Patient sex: F
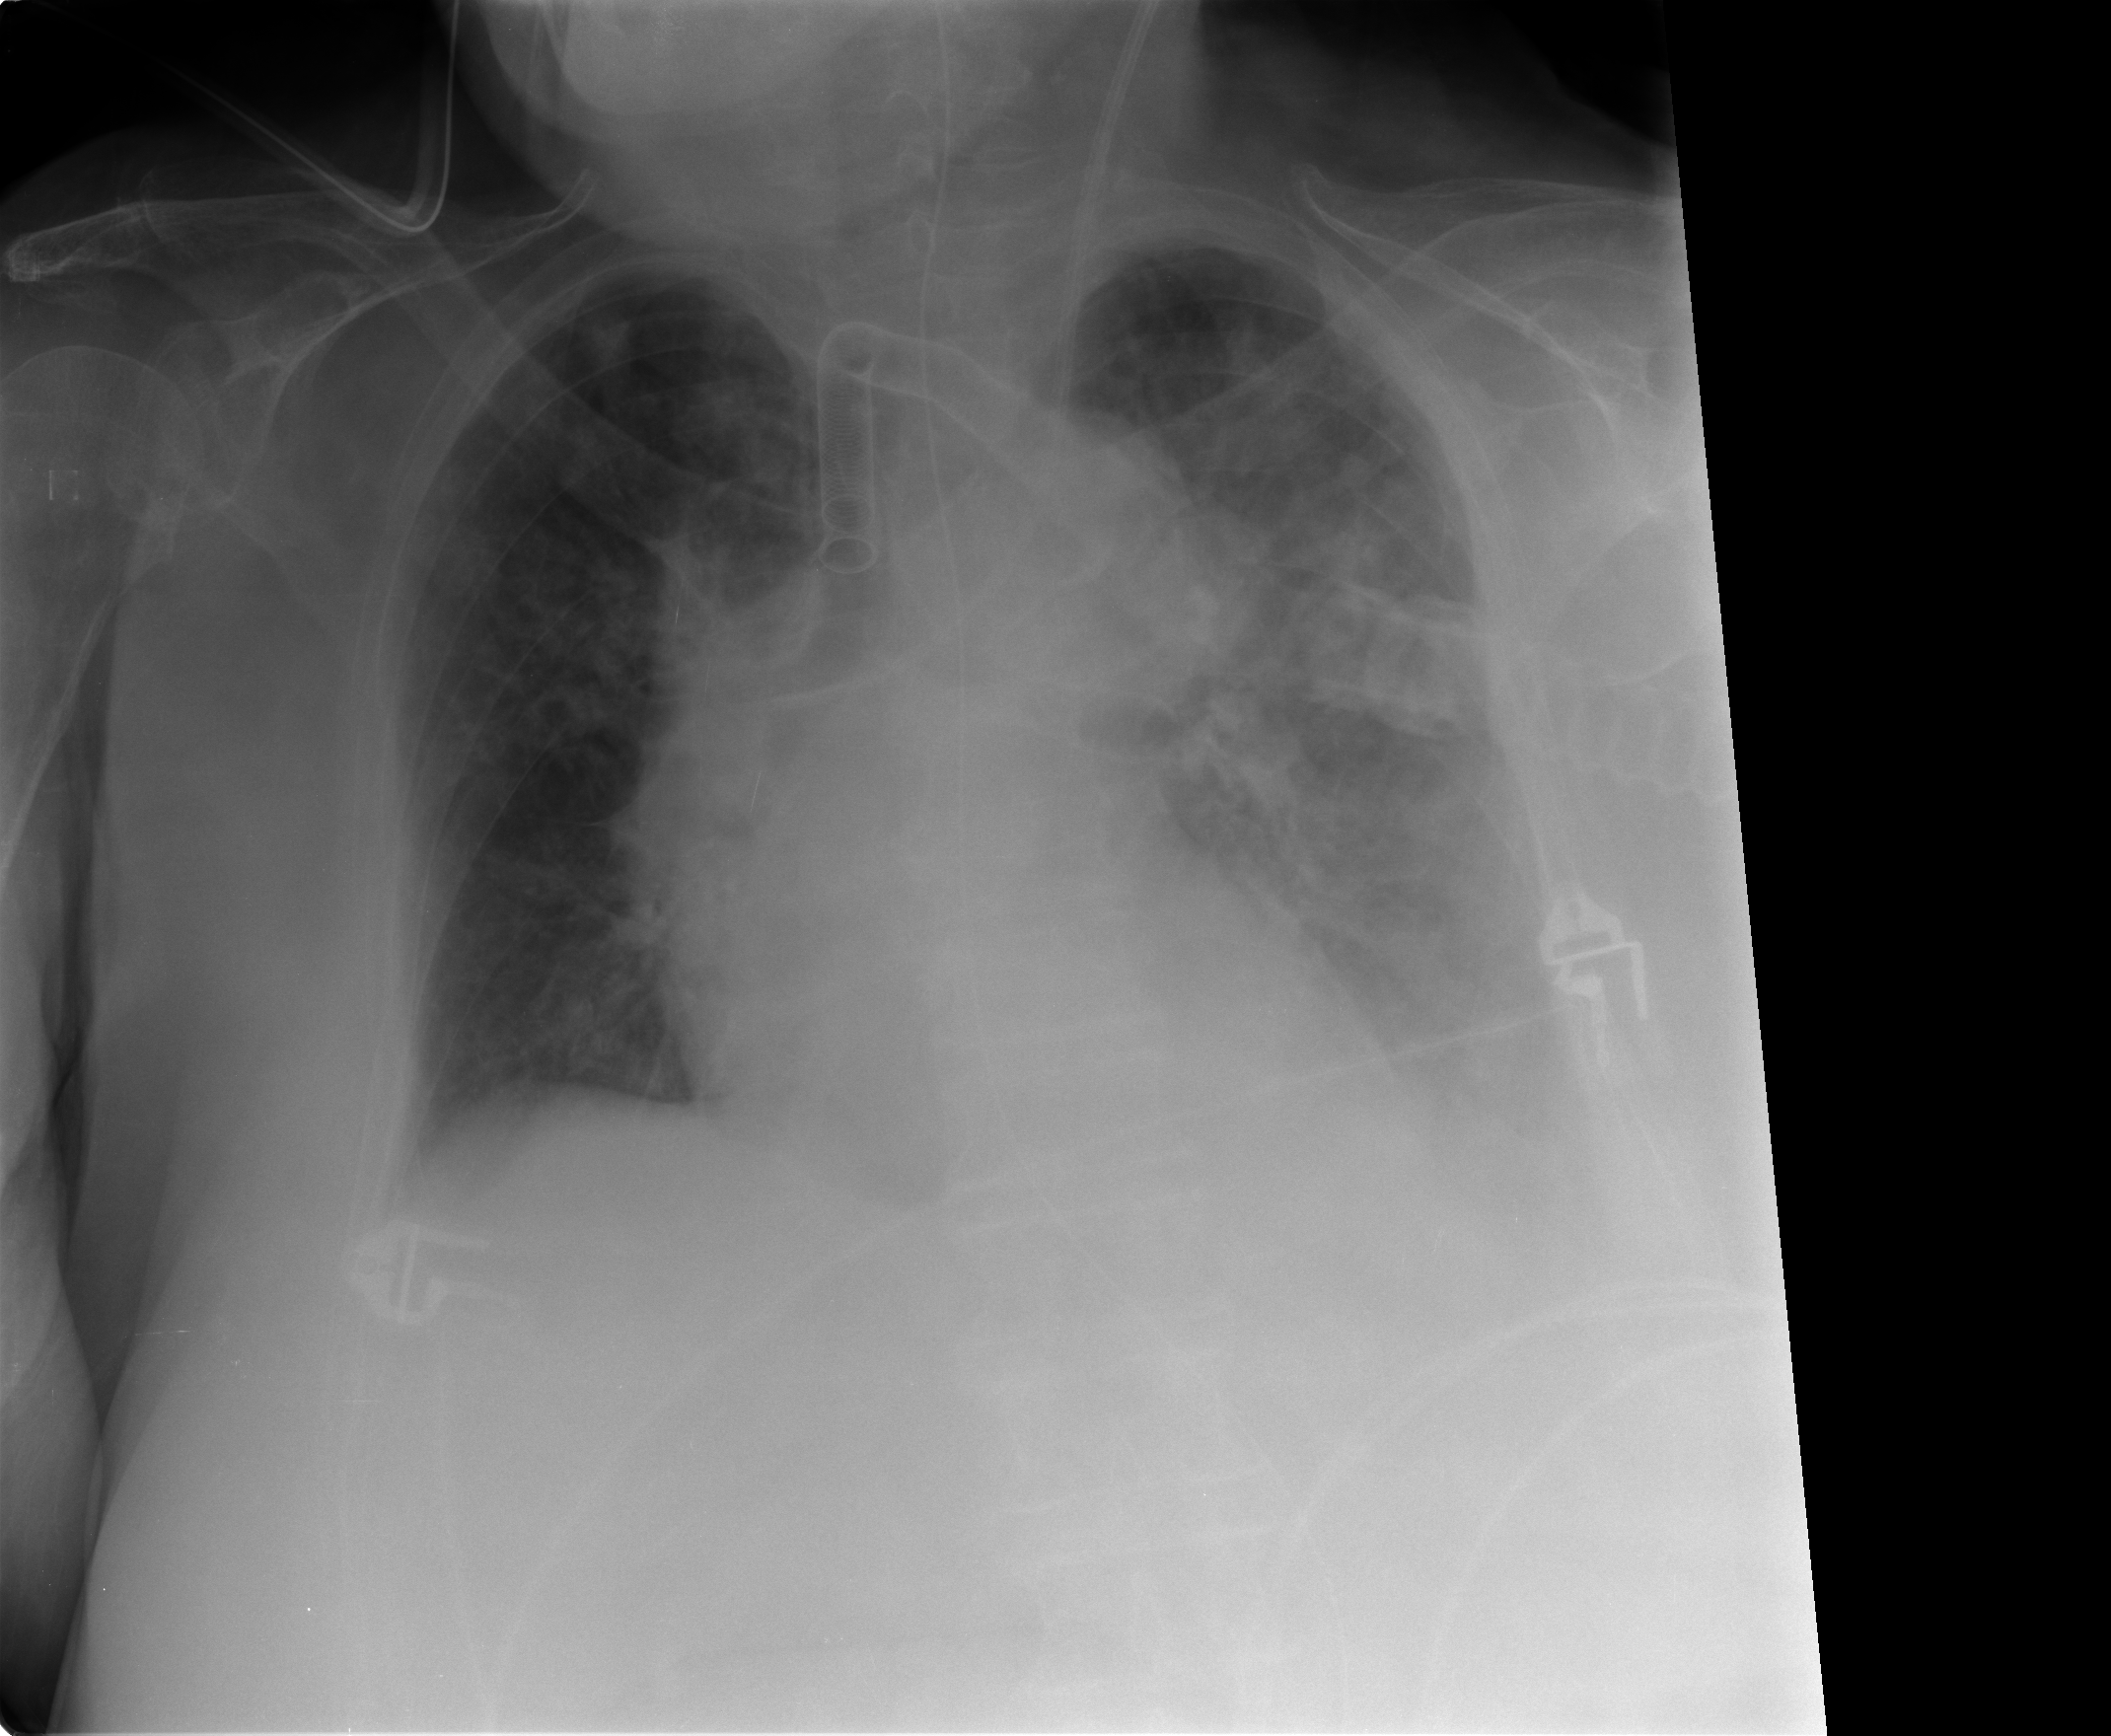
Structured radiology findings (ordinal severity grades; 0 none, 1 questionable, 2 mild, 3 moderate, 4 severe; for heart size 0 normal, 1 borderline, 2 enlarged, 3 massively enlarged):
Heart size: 0
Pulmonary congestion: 2
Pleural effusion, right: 2
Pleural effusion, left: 3
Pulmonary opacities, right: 1
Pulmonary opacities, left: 2
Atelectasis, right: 2
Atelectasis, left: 3